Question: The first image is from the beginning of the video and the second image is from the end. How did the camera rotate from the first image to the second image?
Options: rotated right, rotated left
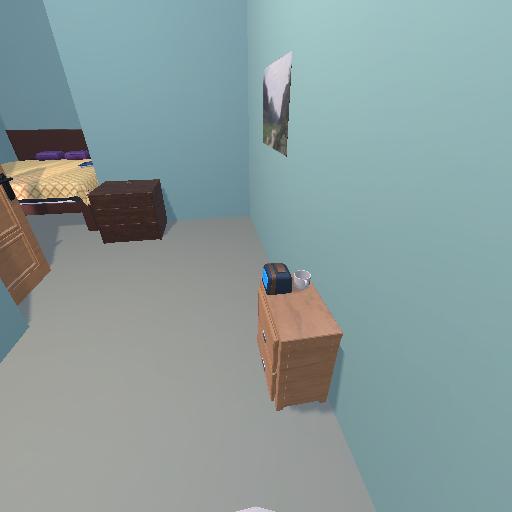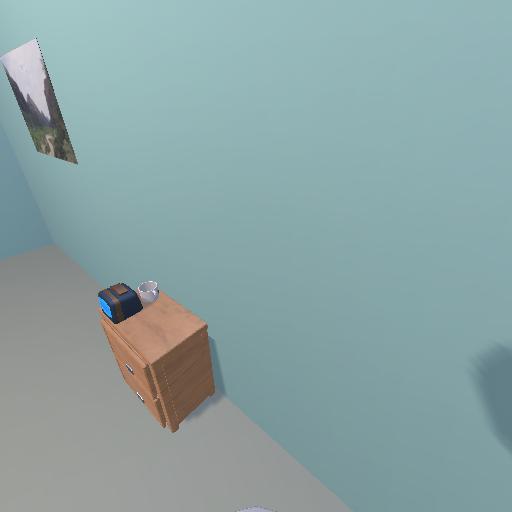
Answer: rotated right